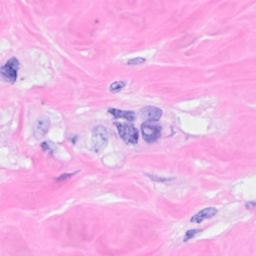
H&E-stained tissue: Breast